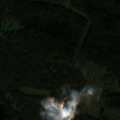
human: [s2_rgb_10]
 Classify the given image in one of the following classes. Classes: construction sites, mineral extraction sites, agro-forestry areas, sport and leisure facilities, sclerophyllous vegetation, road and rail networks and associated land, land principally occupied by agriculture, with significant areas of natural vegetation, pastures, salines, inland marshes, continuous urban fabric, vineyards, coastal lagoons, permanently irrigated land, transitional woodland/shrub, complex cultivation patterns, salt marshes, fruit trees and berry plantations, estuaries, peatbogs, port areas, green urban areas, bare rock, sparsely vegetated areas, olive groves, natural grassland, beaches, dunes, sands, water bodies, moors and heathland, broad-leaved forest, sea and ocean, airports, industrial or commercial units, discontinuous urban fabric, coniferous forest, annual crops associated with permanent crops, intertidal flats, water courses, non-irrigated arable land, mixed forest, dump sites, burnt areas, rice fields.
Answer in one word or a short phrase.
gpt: fruit trees and berry plantations, complex cultivation patterns, mixed forest, water bodies